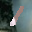
Label: 1